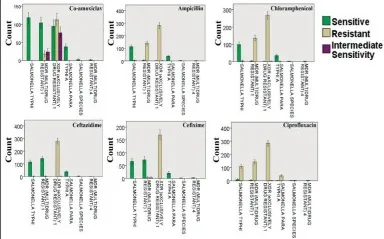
Resistance of Salmonella strains against:. Co-amoxiclav, ampicillin, chloramphenicol, ceftazidime, cefixime, and ,ciprofloxacin.
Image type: chart (chart)